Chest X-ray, PA view. Patient: 16 years old, sex M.
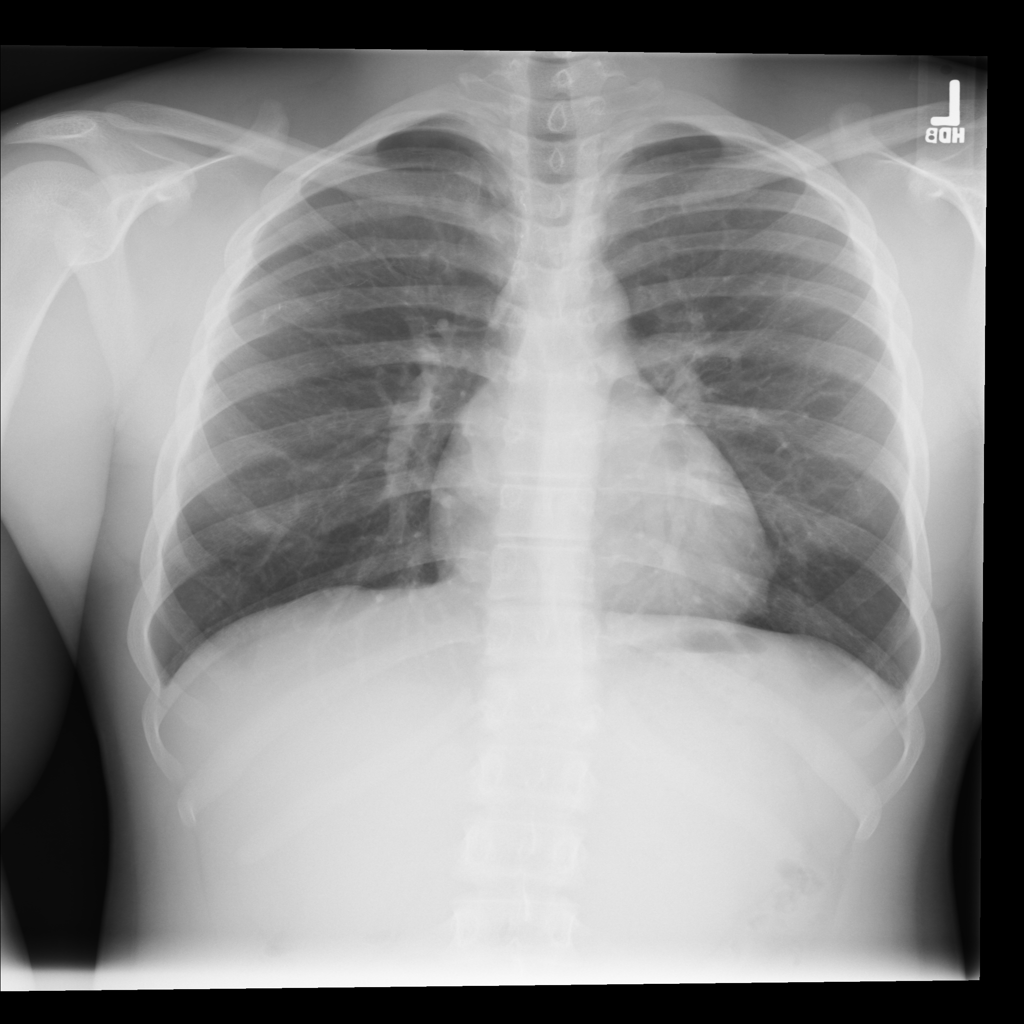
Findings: No Finding